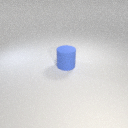
large blue rubber cylinder